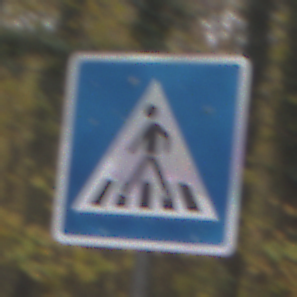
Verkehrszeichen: FussgaengerueberwegRechts
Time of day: MorningAfternoon
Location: Outdoor (Nature)
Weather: Overcast
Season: Autumn
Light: Natural